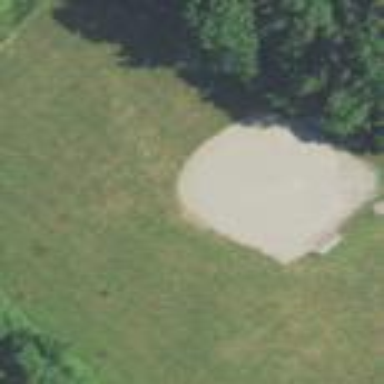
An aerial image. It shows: Baseball pitch for leisure and sports activities.